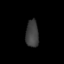
Tissue: lung
Cell type: Endothelial cells
Senescence score: 0.5974
Nuclear area (px): 338
Mean DAPI intensity: 63.053